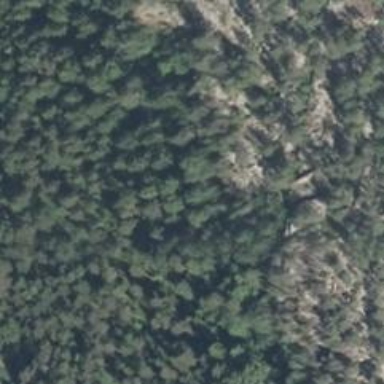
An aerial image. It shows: Natural cliff.